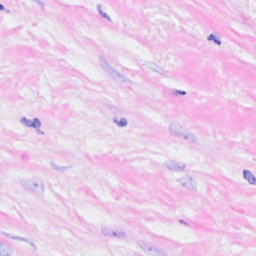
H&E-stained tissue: Breast